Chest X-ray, PA view. Patient: 31 years old, sex M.
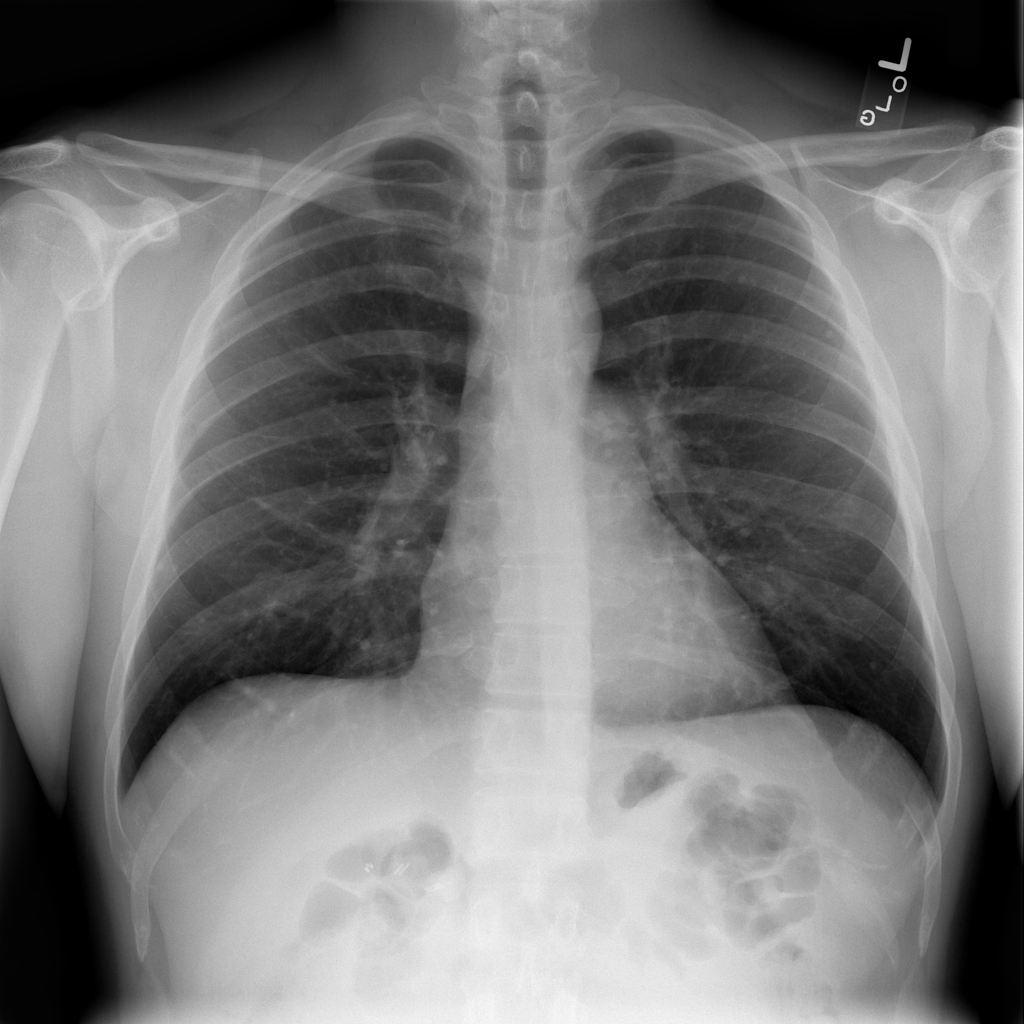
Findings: Nodule